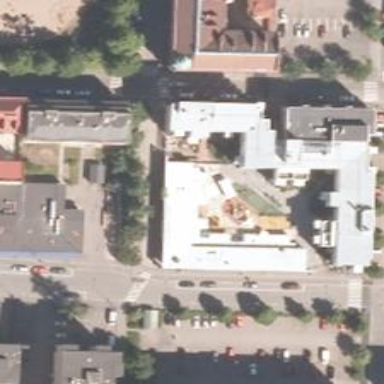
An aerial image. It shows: Flat-roofed kindergarten building.